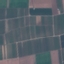
Land use / land cover: PermanentCrop